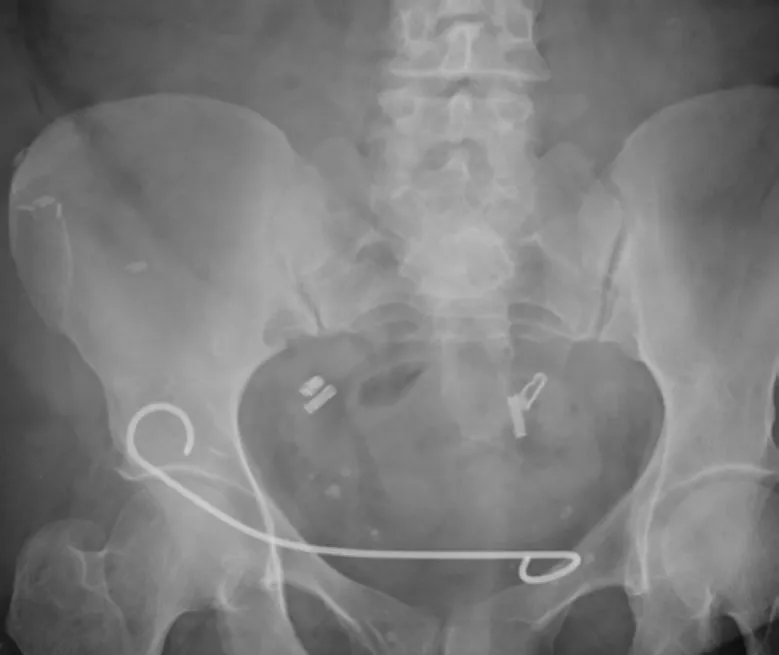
Cook Resonance. metallic stent in transplanted ureter.
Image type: radiology (x_ray)